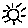
Label: sun